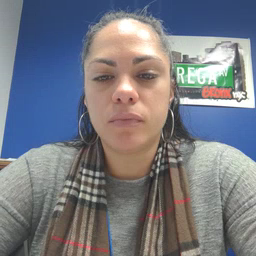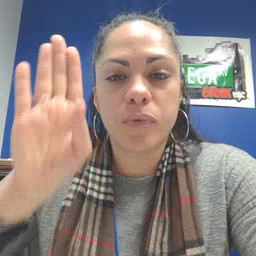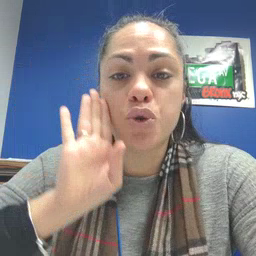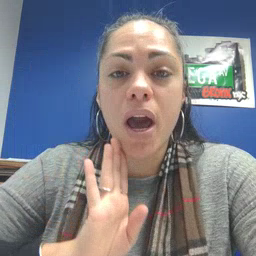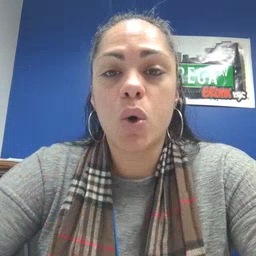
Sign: brown